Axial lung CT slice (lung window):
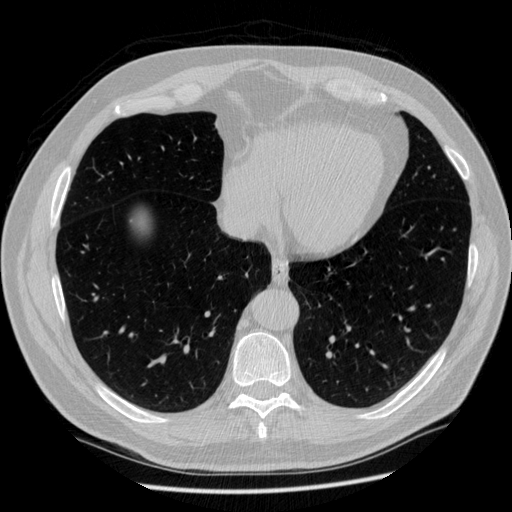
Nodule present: no